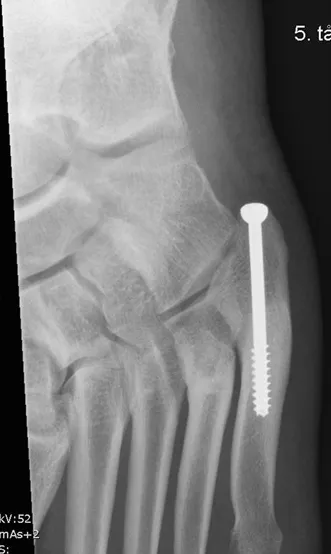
B
) Ten weeks after surgery.
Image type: radiology (x_ray)